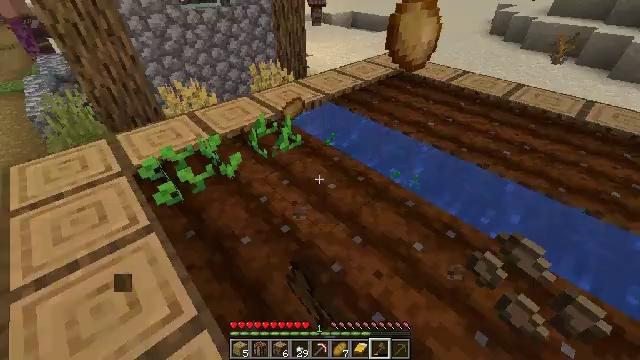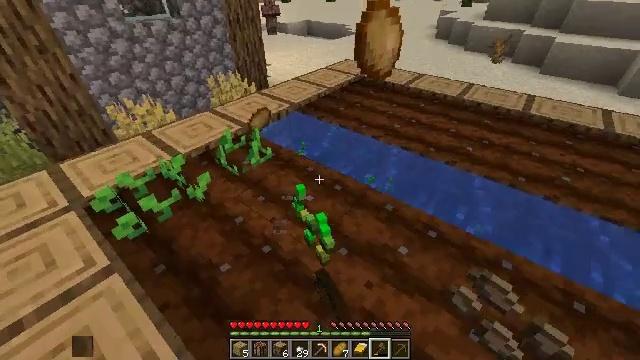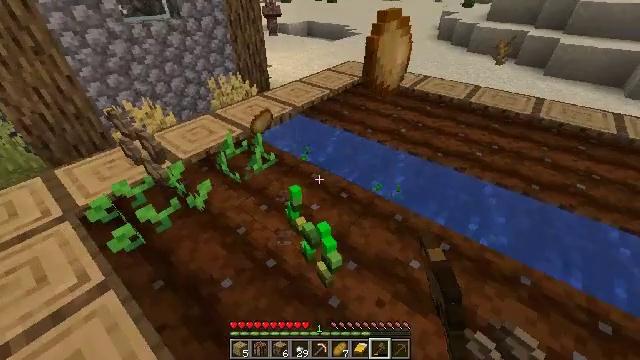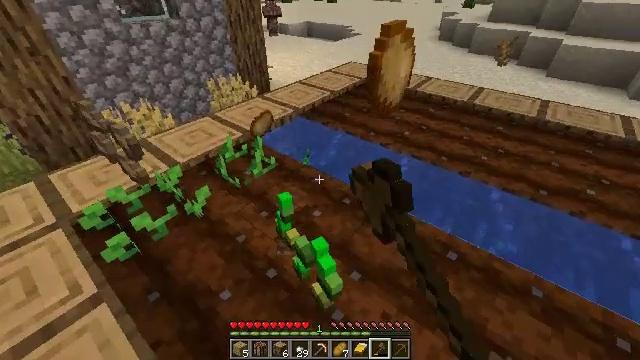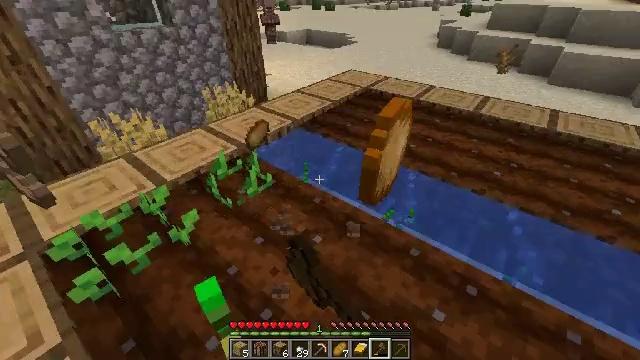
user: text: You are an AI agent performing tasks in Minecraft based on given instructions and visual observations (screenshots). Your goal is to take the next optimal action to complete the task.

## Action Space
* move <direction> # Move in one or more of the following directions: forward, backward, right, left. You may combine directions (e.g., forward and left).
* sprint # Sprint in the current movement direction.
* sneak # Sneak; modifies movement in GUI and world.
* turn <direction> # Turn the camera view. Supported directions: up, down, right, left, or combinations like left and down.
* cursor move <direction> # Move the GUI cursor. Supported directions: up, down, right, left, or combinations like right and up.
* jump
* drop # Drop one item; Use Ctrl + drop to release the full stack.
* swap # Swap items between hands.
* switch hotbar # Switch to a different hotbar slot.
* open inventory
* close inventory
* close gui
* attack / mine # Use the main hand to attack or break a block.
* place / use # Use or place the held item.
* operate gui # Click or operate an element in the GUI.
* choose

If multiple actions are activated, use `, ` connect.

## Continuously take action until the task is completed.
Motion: motion action
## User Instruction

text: Gather beetroots by breaking the plants.
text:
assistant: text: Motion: move forward, turn right and up, attack / mine
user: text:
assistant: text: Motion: move forward, attack / mine
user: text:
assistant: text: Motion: move forward, attack / mine
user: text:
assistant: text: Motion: move forward, turn up, attack / mine
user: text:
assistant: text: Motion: attack / mine